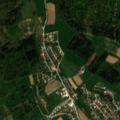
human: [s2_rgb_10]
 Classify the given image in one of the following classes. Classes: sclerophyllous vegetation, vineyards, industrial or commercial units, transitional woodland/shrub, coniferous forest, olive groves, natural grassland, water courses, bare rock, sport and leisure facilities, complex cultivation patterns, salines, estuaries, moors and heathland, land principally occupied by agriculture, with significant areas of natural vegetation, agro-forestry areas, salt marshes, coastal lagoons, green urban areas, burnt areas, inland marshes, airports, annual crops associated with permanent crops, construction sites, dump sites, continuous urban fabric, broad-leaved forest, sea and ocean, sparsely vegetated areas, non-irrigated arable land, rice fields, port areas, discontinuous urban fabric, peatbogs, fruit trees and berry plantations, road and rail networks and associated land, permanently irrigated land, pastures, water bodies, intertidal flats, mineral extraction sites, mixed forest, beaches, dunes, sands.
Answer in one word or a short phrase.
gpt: discontinuous urban fabric, complex cultivation patterns, mixed forest